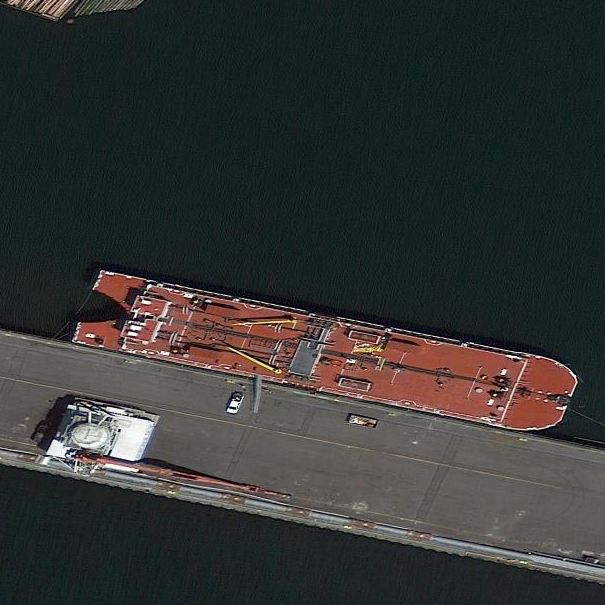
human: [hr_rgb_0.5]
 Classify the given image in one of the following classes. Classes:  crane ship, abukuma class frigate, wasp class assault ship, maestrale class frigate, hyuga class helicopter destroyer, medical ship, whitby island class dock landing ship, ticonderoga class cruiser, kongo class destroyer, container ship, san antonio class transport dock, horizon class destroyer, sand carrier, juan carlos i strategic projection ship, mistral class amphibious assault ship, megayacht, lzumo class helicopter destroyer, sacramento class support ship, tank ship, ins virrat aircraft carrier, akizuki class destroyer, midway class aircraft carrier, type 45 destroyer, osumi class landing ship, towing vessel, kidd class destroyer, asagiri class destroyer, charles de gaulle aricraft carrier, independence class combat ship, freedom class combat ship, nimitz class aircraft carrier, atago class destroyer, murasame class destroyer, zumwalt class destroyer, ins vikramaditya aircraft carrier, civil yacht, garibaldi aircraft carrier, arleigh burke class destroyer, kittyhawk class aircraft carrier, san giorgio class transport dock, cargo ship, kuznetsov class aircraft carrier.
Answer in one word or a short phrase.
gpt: Tank ship